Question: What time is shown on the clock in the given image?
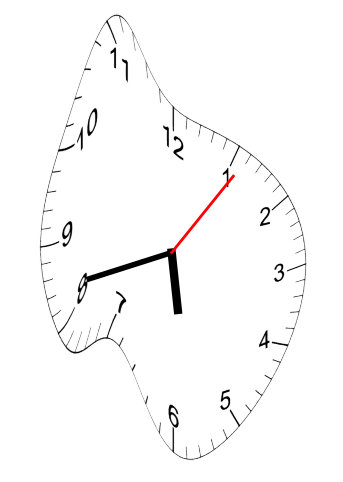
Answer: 05:42:06